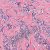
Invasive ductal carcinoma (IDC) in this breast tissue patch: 1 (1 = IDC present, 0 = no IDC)